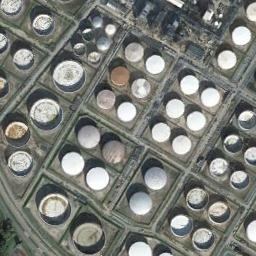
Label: storage_tank